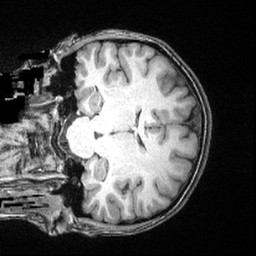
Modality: T1w
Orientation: coronal
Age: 28
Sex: female
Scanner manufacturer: siemens
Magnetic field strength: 3 T
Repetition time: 2.4 s
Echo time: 0.00374 s